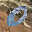
Label: 0